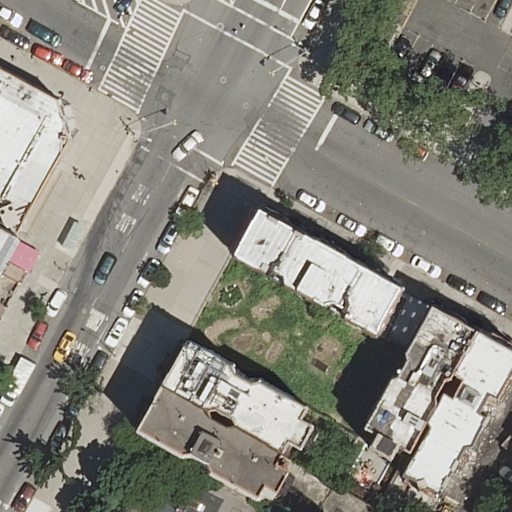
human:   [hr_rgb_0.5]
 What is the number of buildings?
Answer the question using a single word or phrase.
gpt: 8

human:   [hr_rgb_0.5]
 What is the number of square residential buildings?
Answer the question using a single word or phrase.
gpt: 0

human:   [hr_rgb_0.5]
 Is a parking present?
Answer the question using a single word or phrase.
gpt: yes

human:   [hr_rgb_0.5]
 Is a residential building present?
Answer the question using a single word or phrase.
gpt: yes

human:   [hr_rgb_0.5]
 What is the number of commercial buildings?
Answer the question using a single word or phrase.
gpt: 0

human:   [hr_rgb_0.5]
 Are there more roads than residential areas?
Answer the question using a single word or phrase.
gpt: yes

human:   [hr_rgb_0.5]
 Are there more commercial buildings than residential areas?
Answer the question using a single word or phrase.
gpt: no

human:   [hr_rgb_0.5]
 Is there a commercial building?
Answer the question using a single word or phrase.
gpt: no

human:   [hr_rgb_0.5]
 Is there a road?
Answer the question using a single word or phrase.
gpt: yes

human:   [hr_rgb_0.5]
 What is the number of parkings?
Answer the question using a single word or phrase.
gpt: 1

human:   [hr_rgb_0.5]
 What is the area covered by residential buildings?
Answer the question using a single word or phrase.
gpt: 1810m2

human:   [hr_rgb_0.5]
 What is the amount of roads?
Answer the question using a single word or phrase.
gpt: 6

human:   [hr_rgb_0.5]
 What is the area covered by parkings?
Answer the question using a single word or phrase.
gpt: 326m2

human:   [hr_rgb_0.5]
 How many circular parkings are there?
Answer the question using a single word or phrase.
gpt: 0

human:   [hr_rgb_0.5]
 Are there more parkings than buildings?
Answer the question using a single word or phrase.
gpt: no

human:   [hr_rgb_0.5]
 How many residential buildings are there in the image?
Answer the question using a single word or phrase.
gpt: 8

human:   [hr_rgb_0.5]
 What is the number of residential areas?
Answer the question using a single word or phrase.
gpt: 1

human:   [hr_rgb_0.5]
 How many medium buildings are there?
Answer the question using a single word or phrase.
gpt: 6

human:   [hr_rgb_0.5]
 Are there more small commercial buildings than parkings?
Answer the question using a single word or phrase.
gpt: no

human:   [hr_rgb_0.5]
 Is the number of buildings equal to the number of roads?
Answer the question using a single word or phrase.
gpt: no

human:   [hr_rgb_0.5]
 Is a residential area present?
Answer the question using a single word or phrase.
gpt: yes

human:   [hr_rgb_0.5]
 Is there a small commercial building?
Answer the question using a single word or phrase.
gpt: no

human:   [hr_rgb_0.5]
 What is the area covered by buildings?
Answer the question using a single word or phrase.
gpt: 1810m2

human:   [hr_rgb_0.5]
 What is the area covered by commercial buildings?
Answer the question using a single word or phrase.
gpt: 0m2

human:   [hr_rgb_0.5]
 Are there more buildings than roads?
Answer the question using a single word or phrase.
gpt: yes

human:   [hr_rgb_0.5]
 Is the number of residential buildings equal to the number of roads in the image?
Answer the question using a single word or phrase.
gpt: no

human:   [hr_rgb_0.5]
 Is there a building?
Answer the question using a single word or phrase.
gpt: yes

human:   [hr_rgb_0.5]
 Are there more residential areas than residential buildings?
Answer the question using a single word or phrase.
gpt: no

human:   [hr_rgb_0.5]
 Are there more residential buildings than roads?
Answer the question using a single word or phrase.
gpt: yes

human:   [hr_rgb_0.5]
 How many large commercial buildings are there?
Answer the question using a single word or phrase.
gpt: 0

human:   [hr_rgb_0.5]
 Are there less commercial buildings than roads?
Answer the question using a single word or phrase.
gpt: yes

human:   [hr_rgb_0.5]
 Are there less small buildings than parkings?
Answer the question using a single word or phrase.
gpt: no

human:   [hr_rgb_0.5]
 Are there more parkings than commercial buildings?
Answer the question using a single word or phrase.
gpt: yes

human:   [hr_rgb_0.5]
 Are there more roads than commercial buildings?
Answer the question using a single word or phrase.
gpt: yes

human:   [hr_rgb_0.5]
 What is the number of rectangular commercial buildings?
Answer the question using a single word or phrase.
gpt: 0

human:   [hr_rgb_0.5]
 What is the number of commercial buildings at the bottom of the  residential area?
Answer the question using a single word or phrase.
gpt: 0

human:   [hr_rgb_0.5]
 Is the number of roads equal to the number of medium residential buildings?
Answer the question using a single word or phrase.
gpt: yes

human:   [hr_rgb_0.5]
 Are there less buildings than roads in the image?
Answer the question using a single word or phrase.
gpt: no

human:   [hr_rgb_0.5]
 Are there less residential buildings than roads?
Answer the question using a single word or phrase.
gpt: no

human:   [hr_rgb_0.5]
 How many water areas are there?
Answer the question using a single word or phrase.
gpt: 0

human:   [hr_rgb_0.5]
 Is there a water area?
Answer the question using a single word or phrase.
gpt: no

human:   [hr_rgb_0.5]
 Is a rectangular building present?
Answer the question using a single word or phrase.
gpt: yes

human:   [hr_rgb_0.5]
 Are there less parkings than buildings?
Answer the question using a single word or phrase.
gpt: yes

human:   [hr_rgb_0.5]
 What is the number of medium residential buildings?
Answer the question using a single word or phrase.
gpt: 6

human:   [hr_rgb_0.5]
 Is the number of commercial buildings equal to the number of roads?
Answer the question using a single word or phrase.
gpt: no

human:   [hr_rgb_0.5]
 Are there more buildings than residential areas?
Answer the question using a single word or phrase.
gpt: yes

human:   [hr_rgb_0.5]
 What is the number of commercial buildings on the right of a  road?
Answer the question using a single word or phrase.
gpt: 0

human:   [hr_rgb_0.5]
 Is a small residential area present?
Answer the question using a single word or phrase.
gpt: no

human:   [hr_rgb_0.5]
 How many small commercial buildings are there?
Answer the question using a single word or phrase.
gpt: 0

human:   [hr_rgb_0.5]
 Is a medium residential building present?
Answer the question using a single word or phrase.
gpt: yes

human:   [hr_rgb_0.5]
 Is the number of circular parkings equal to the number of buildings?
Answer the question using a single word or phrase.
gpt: no

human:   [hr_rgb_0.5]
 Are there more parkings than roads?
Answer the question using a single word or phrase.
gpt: no

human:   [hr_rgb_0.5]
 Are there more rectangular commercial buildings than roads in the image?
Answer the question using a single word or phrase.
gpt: no

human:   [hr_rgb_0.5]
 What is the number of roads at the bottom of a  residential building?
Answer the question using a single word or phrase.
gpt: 0

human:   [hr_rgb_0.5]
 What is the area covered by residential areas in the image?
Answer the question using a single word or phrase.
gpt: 10638m2

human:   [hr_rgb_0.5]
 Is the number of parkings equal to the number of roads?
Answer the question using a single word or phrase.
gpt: no

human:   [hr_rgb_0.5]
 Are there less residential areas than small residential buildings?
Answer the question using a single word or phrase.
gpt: yes

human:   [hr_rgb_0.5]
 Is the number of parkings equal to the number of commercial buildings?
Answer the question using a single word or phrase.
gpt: no

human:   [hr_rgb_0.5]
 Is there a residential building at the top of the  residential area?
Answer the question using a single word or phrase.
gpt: no

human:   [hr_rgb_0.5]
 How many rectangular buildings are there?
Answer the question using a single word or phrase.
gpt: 3

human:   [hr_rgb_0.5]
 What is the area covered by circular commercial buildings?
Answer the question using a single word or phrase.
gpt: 0m2

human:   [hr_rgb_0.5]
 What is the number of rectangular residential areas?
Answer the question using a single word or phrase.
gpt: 1

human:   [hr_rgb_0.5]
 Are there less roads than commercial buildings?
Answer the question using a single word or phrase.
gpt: no

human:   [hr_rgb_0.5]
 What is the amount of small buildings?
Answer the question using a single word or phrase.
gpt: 2